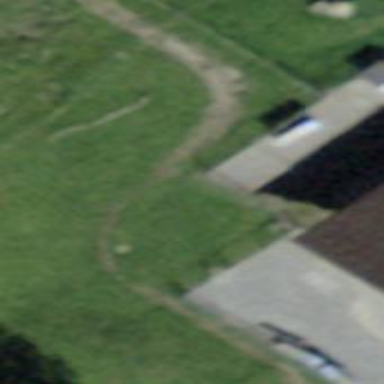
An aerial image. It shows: Miniature railway.